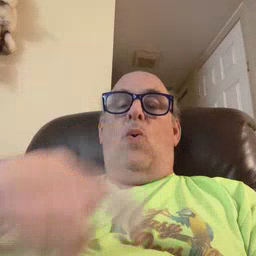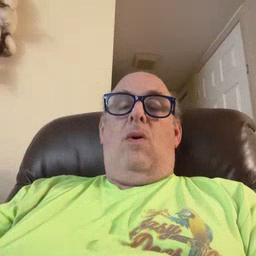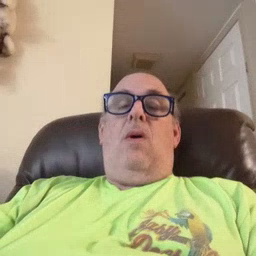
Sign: who